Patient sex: F
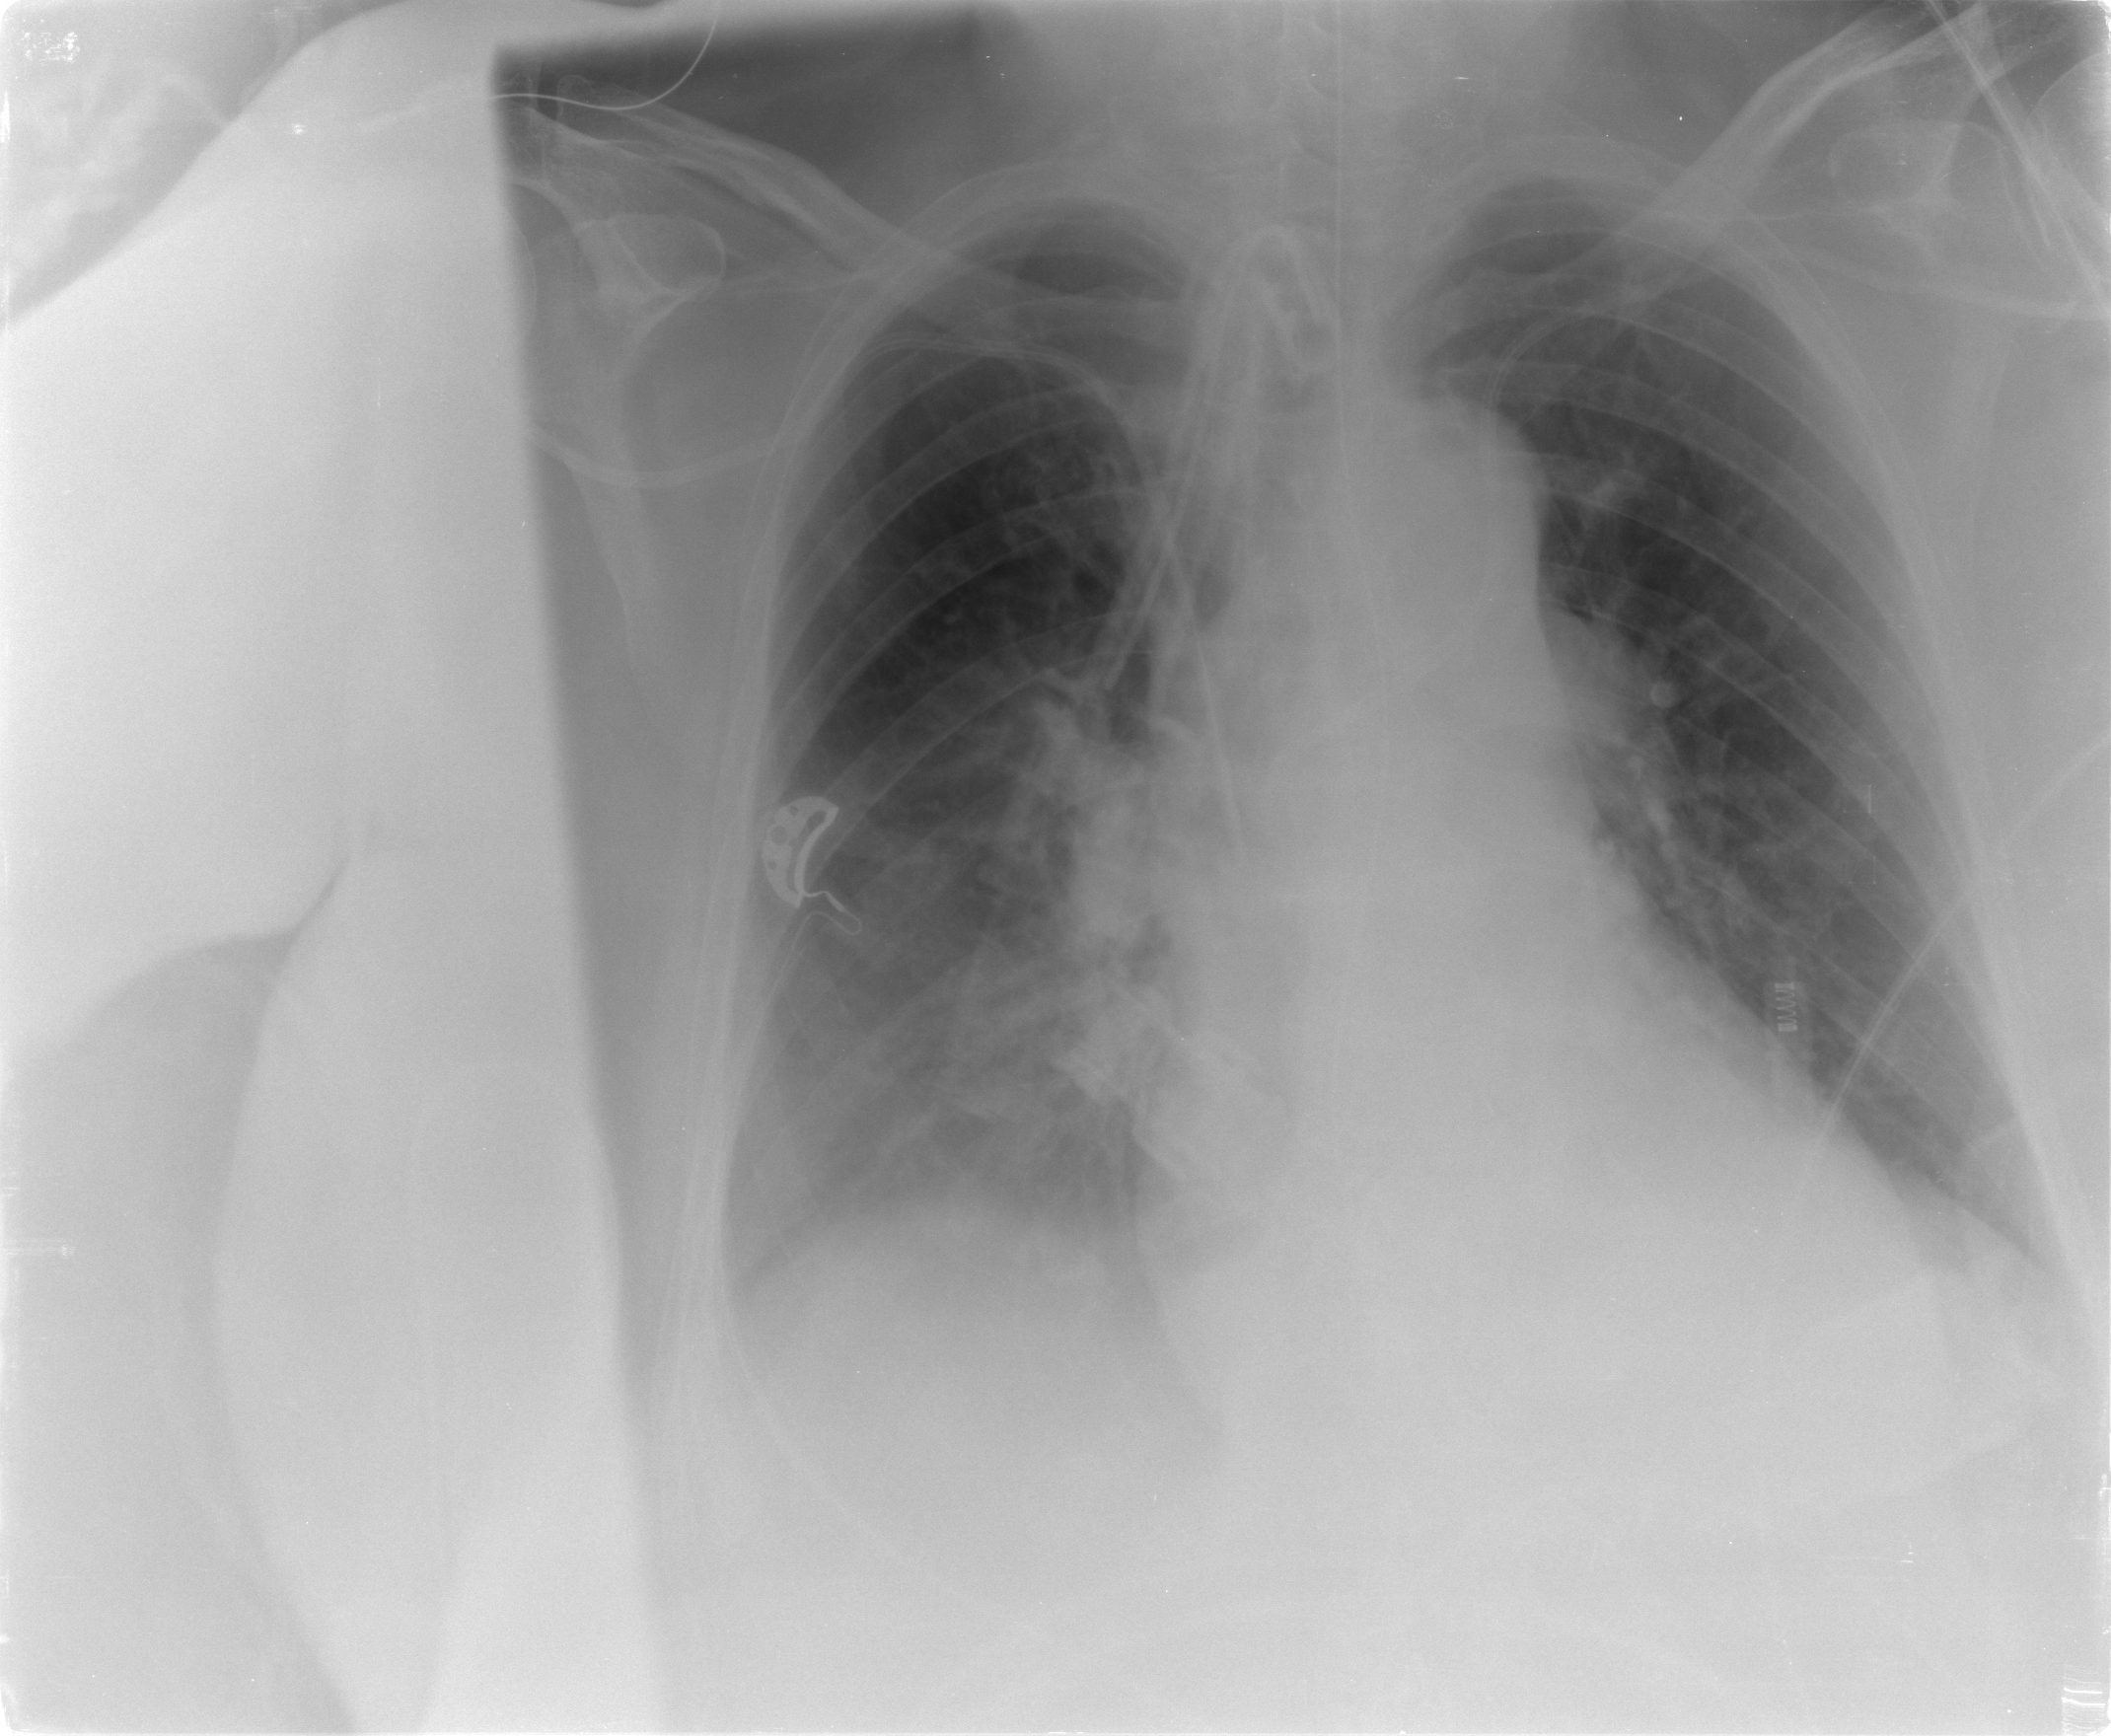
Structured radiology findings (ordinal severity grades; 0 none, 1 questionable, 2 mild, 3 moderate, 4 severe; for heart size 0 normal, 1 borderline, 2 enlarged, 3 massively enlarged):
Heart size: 2
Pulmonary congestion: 2
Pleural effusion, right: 2
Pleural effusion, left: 2
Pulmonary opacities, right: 0
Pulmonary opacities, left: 0
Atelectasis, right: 2
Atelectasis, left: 2